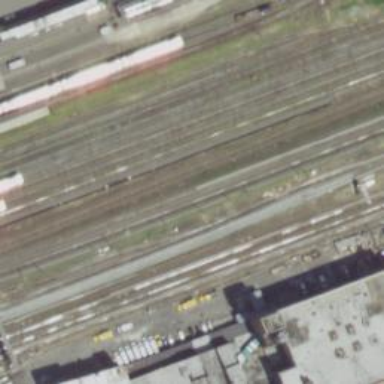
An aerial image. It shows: Electrified rail yard for railway service.